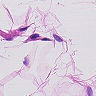
Metastatic tissue present: no